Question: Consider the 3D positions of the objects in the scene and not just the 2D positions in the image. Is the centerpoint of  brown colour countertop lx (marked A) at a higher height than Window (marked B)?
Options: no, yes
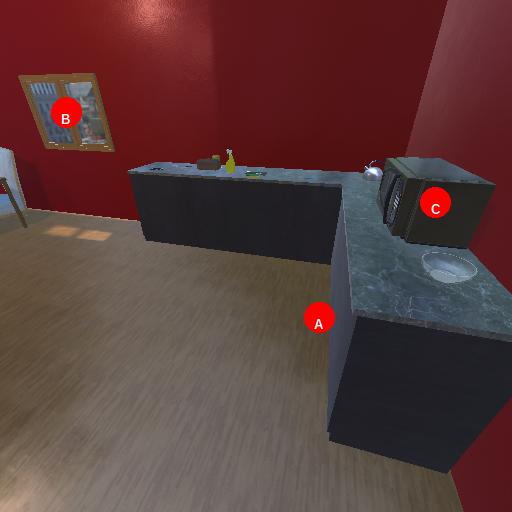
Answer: no